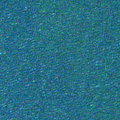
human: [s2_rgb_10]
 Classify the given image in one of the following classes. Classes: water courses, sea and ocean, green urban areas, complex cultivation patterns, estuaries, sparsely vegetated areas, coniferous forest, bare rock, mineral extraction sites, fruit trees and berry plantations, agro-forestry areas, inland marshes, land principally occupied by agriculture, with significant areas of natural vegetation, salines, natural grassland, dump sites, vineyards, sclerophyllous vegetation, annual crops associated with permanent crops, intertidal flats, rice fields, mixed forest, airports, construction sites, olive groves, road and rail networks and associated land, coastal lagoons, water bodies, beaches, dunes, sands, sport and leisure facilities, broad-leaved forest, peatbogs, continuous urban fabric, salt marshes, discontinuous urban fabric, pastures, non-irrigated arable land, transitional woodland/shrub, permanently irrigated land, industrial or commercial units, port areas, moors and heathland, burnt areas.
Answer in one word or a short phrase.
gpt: sea and ocean